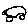
Label: car